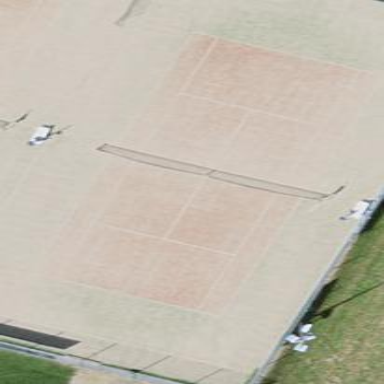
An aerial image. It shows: Tennis court on pitch designated for leisure land.